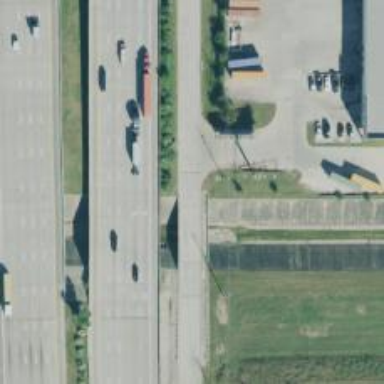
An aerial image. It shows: There is secondary road bridge with frontage road.